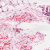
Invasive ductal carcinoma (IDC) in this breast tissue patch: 0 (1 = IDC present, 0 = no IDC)